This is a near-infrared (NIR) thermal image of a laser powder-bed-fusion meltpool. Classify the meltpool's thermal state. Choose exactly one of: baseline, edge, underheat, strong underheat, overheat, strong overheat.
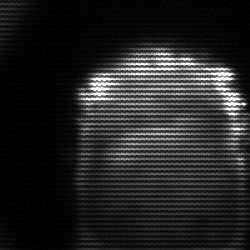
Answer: baseline